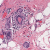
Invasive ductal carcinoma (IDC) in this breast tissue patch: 0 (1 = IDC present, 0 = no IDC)